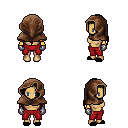
a pixel art fantasy rpg character, female body template, human, tanned skin, gold arm armor, red pants, brown ponytail hairstyle, cloth hood, metal gloves, black slippers, four views (front, back, left, right), 2x2 character sprite sheet, small pixel art, hard edges, no anti-aliasing